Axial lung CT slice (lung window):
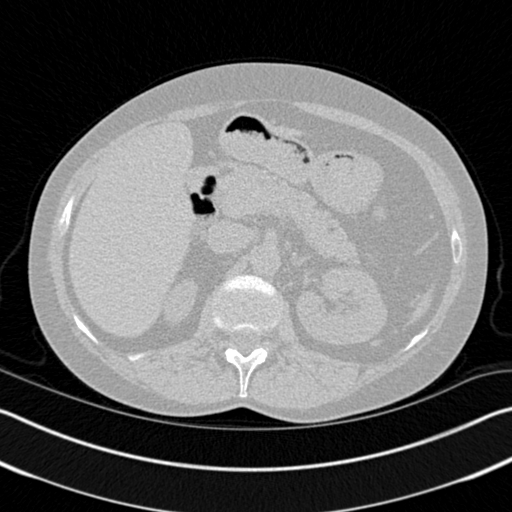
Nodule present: no